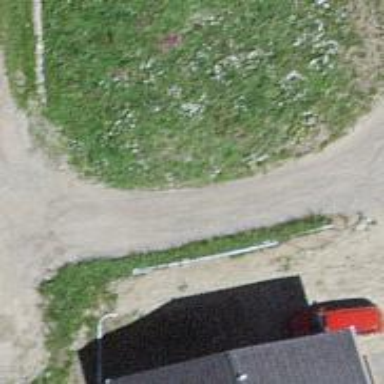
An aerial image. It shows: Driveway.